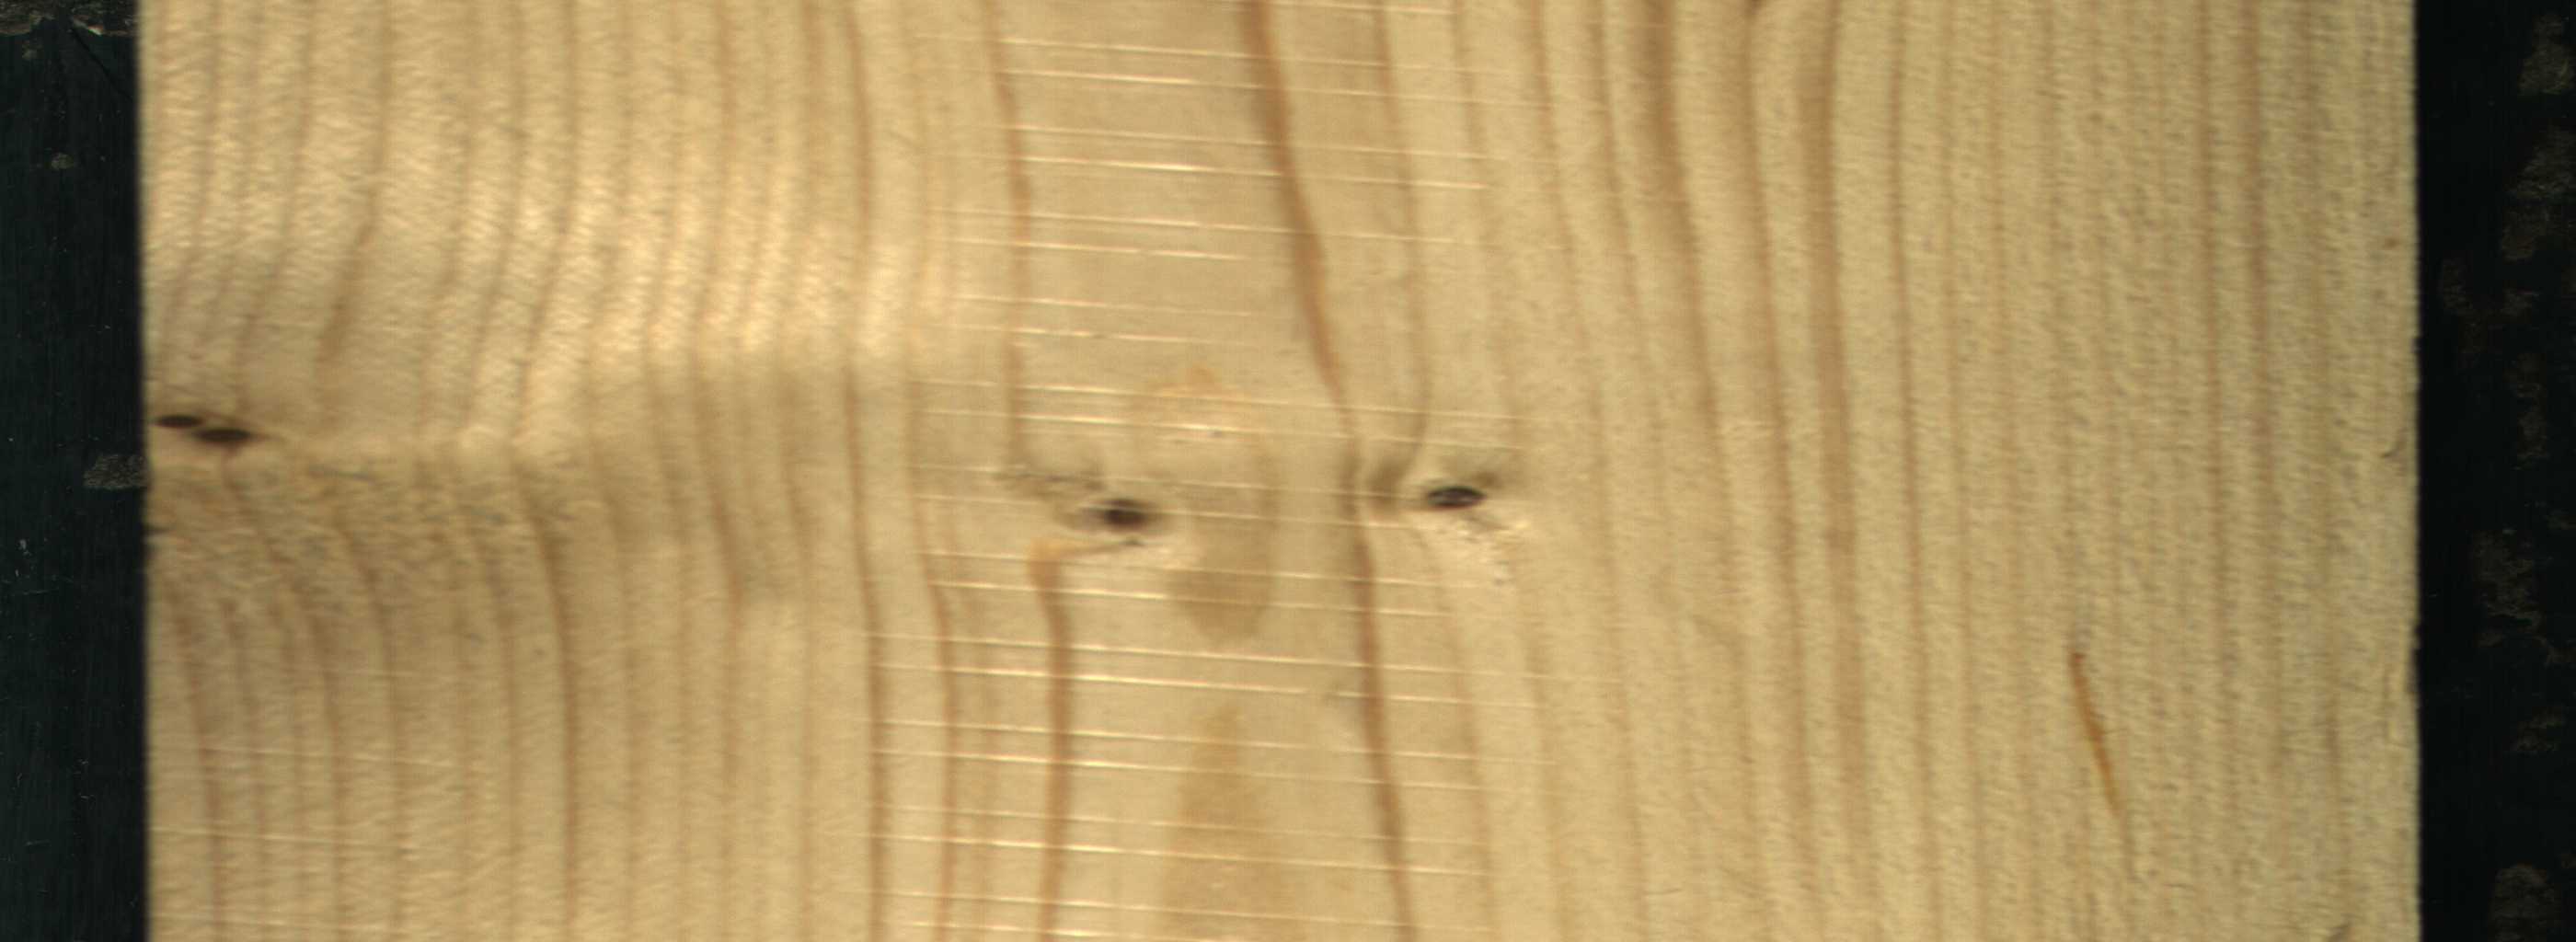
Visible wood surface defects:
resin
Live_Knot
Live_Knot
Live_Knot